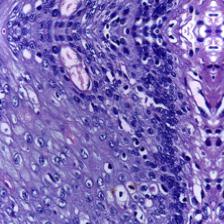
Diagnosis: Normal